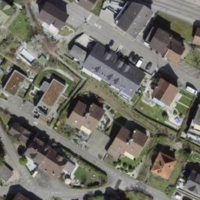
EUNIS habitat code: 54
Species observed at this site:
Cornus sanguinea